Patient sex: M
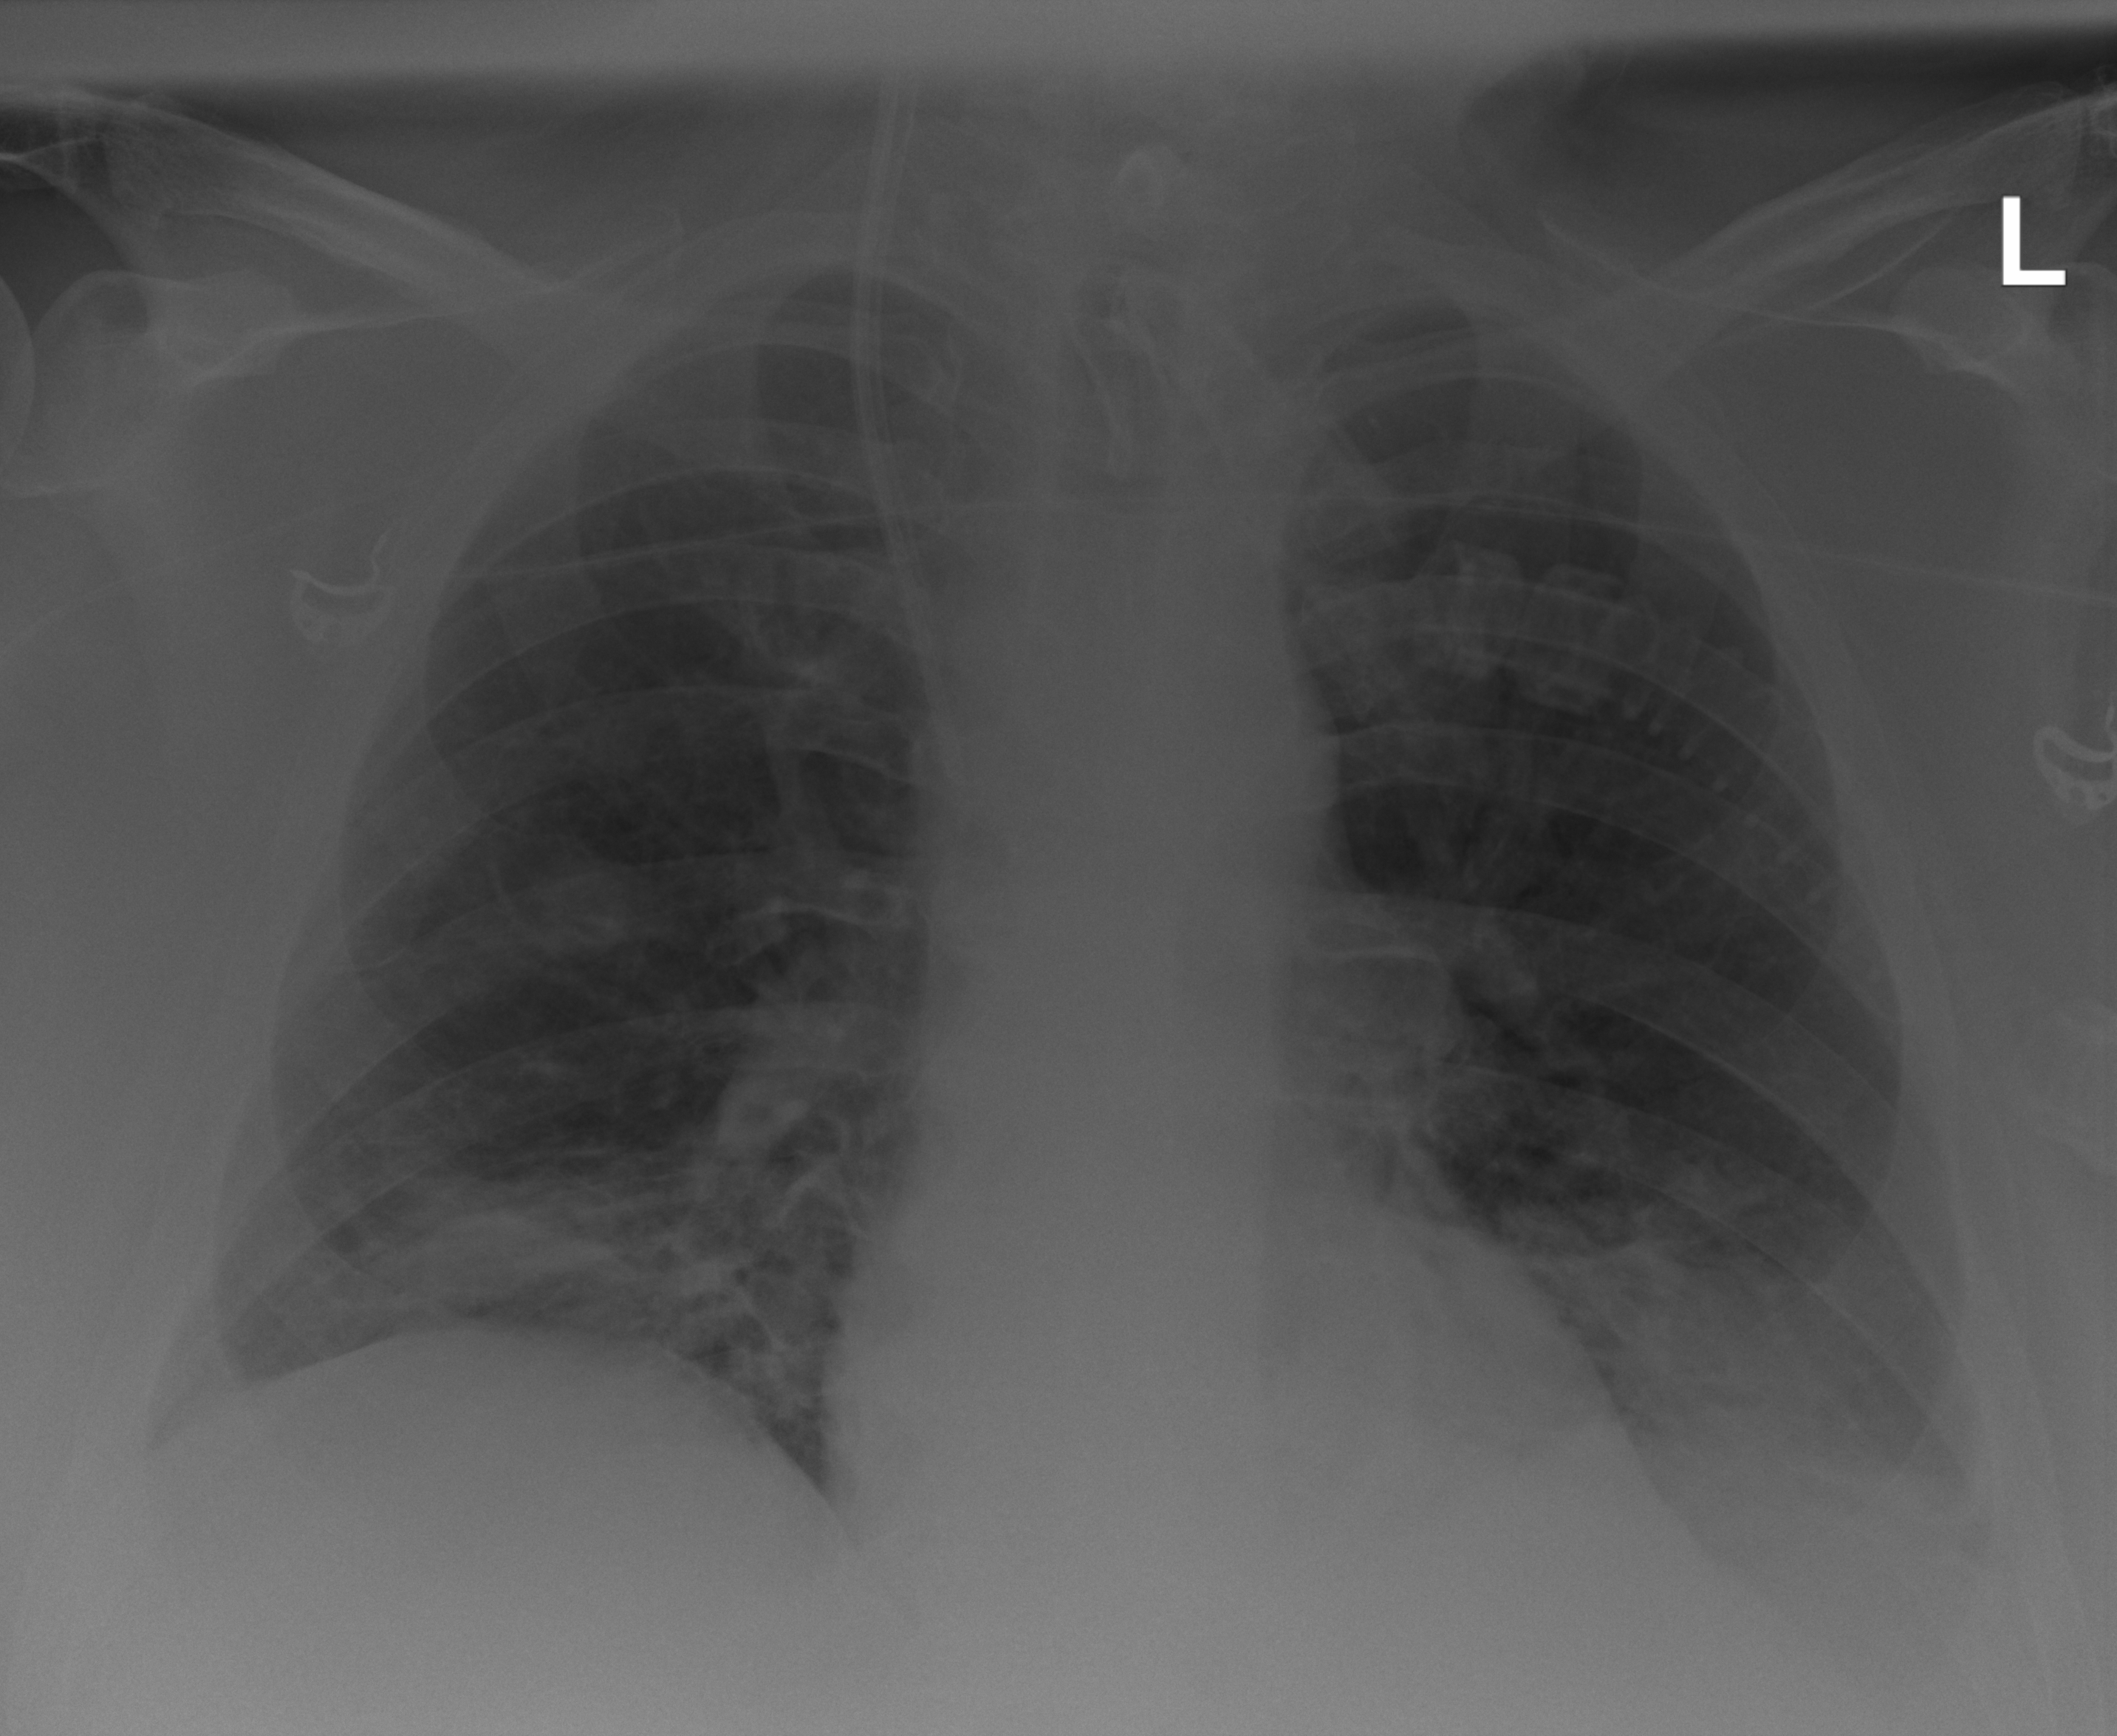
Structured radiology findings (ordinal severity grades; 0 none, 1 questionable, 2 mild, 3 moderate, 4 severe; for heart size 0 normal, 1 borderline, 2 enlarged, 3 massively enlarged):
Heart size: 0
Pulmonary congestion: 1
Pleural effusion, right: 1
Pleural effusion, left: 2
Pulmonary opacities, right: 2
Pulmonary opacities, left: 2
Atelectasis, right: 2
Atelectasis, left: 2